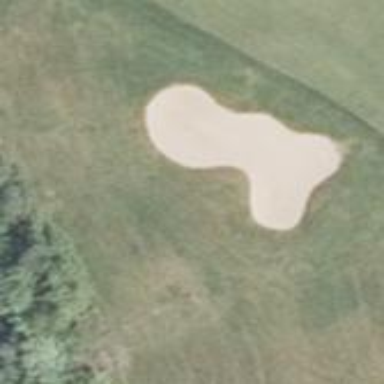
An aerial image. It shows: Golf bunker.